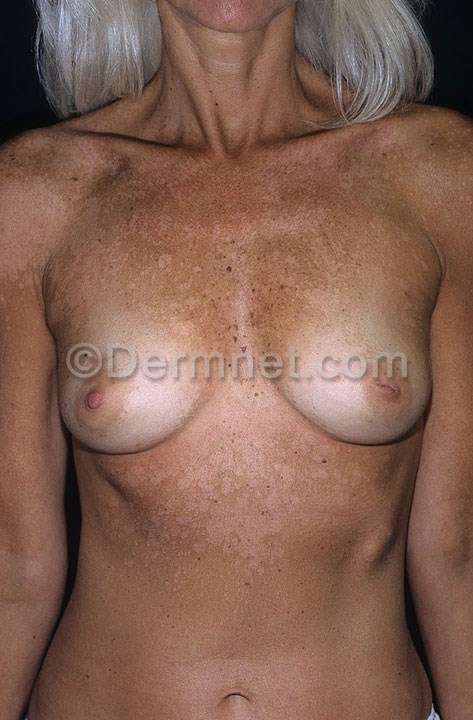
Disease: Tinea Ringworm Candidiasis and other Fungal Infections